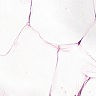
Metastatic tissue present: no